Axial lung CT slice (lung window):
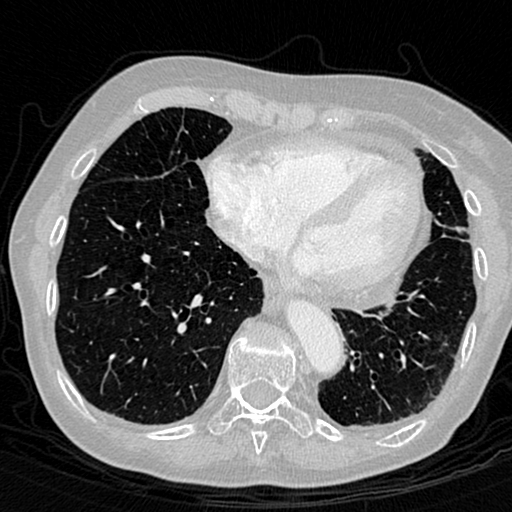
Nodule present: no